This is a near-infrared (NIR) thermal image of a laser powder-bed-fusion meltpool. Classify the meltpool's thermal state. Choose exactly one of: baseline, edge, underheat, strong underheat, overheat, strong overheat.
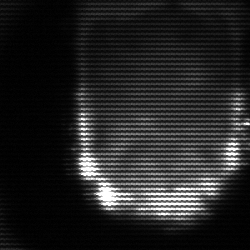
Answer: baseline